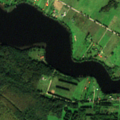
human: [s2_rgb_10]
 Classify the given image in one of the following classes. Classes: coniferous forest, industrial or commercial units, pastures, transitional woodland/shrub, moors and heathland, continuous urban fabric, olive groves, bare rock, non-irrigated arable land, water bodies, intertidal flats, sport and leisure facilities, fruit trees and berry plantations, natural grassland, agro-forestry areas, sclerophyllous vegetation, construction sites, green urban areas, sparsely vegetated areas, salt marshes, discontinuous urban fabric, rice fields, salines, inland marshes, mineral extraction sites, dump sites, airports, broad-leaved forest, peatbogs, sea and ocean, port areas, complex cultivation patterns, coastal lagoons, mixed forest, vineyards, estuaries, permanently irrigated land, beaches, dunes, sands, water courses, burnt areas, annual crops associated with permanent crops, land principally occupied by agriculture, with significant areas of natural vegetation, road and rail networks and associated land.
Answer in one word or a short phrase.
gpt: complex cultivation patterns, land principally occupied by agriculture, with significant areas of natural vegetation, broad-leaved forest, peatbogs, water bodies